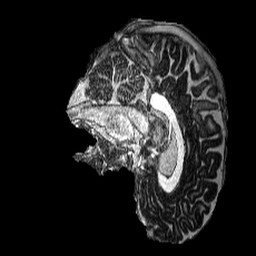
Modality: MP2RAGE
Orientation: sagittal